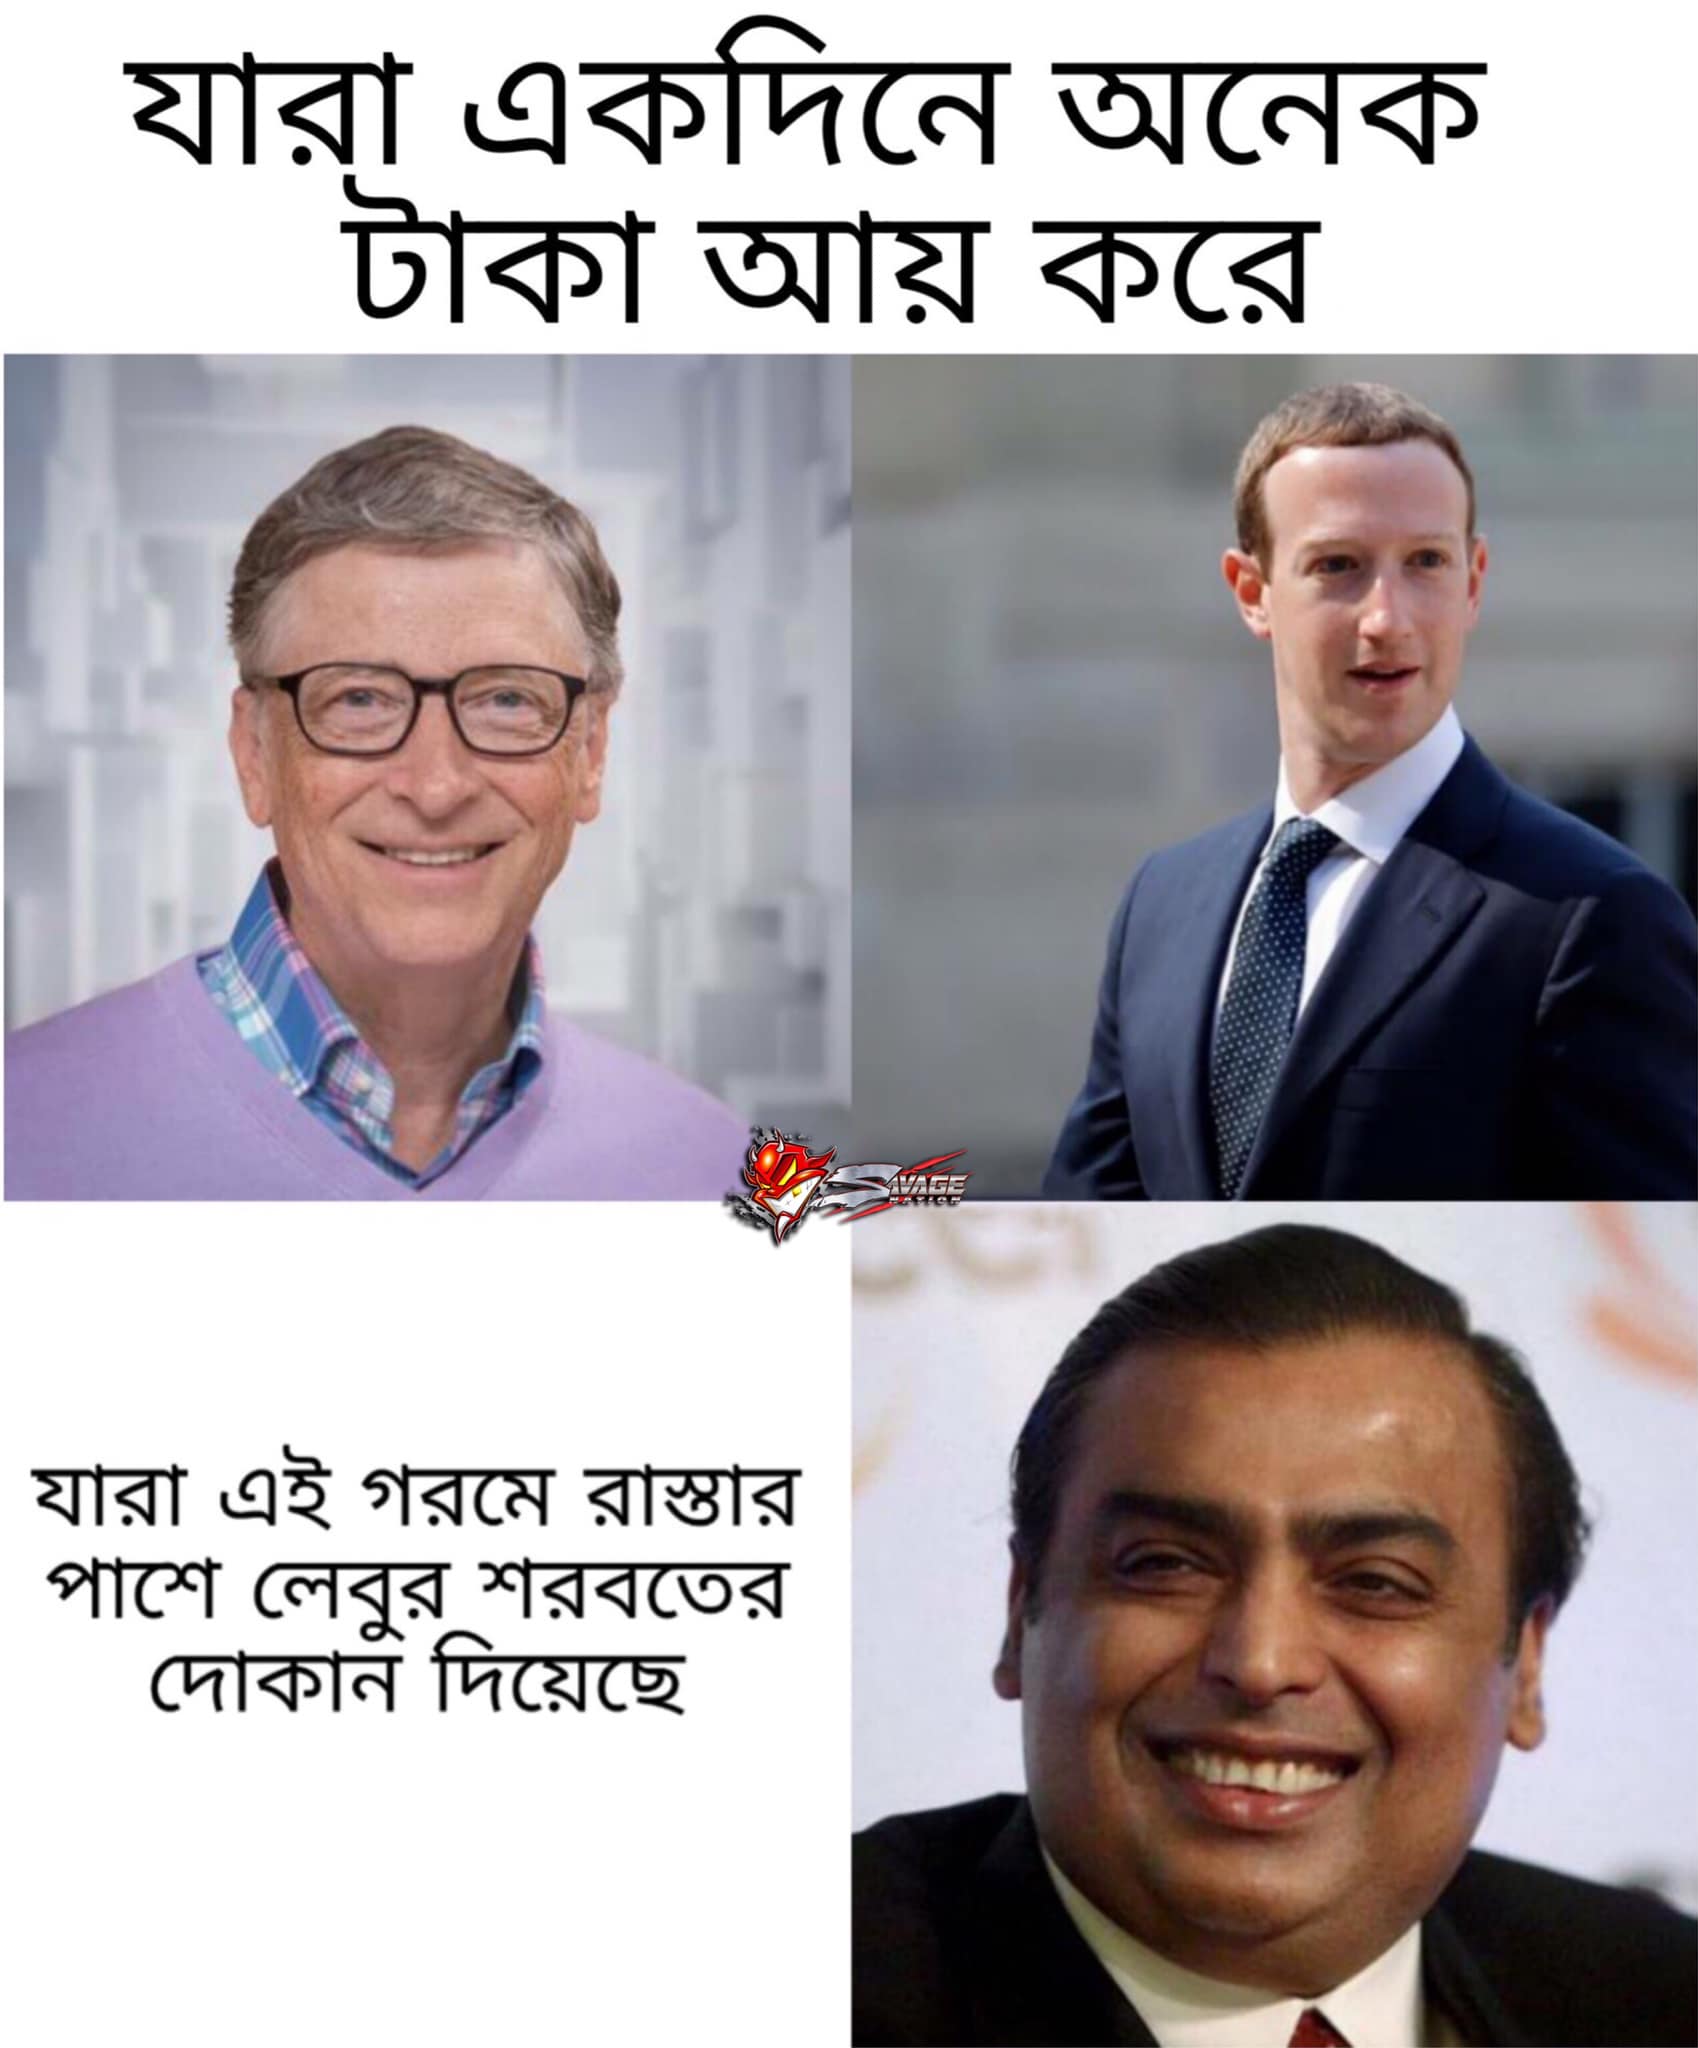
Caption: যারা একদিকে অনেক টাকা আয় করে    যারা এই গরমে রাস্তার পাশে লেবুর শরবতের দোকান দিয়েছে
Label: hate